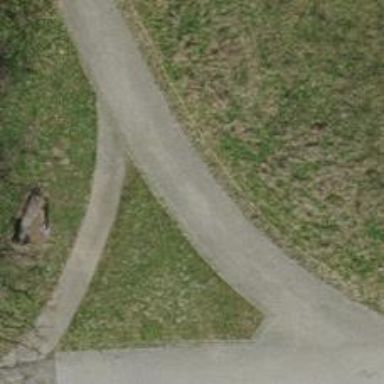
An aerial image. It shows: Pedestrian road with asphalt surface.